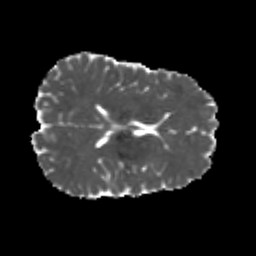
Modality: MD
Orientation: axial
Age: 21
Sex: male
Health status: healthy
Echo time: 0.074 s